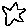
Label: star